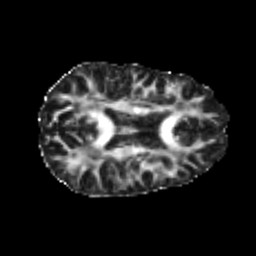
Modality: FA
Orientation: axial
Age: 21
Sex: female
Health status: healthy
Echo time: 0.074 s